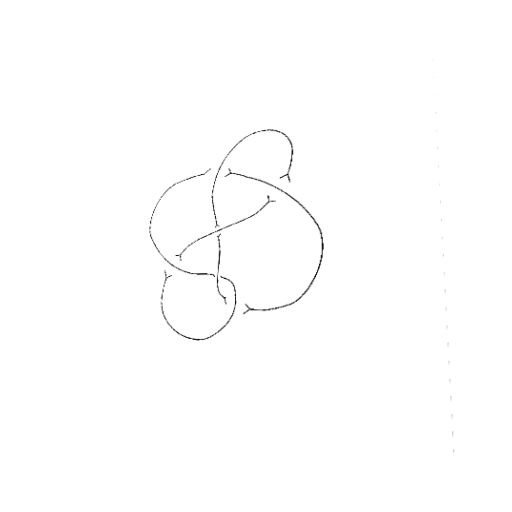
Crossing number: 6